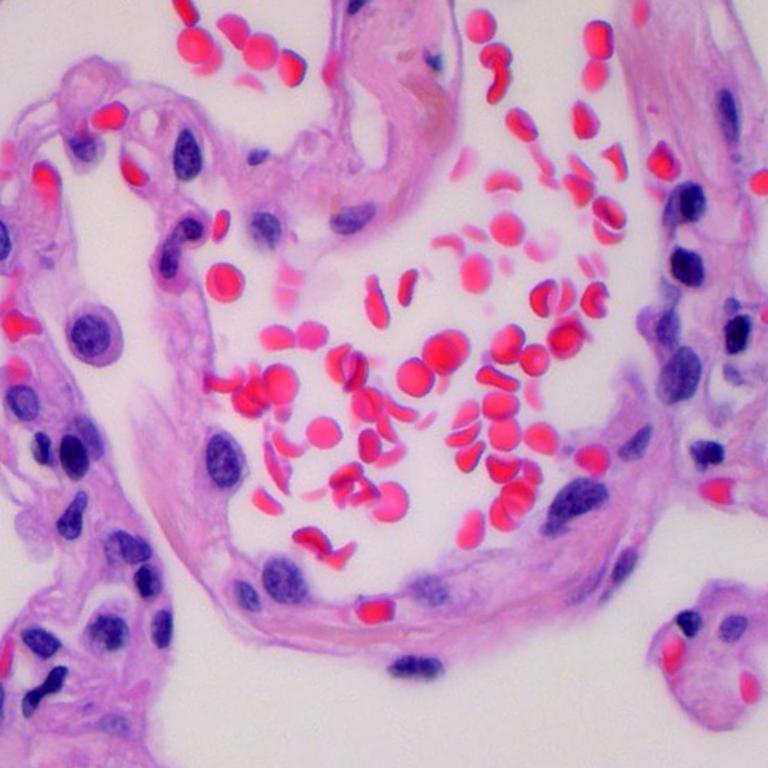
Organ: lung
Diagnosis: benign